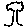
Label: tree